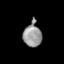
Tissue: skin
Cell type: Epithelial cells
Senescence score: 0.7395
Nuclear area (px): 425
Mean DAPI intensity: 152.226